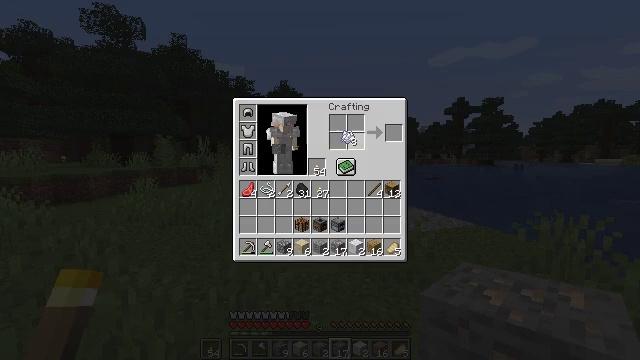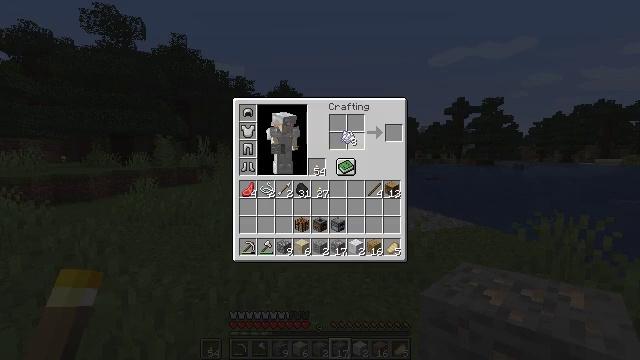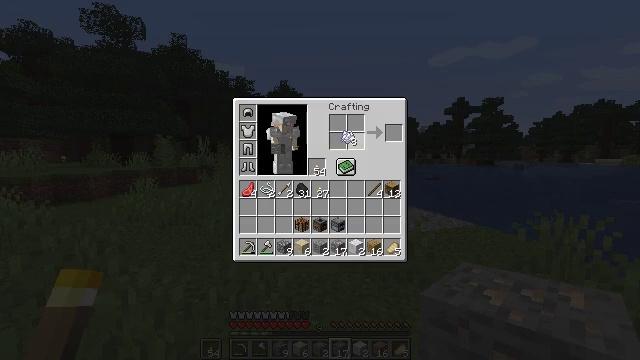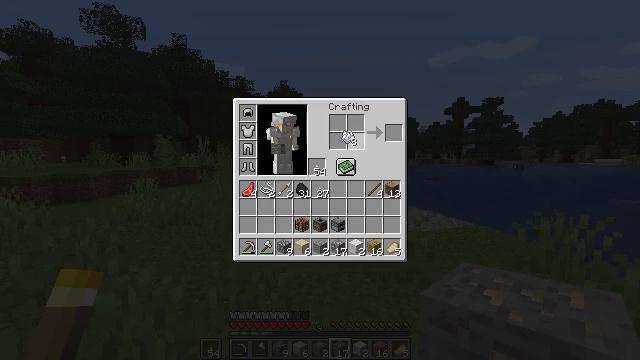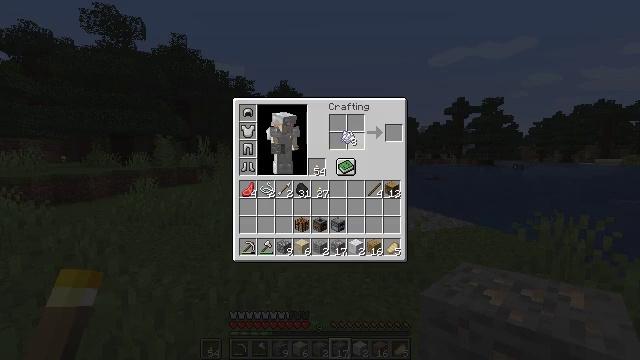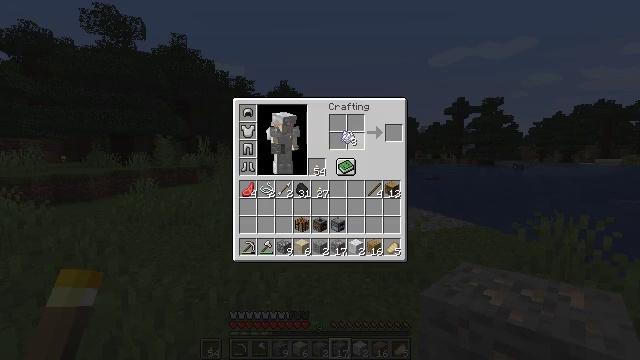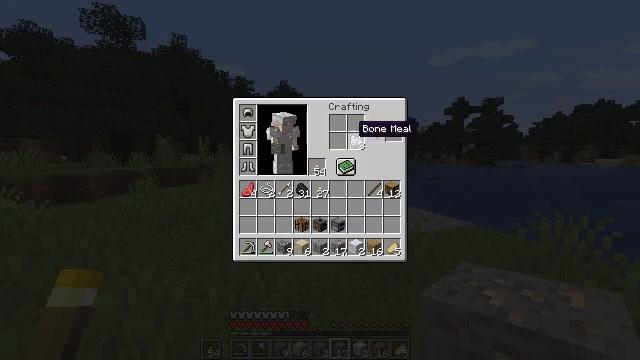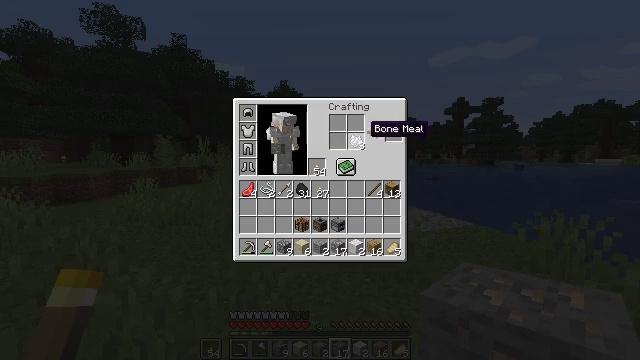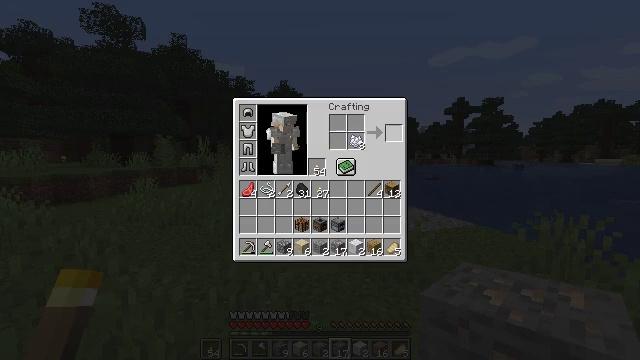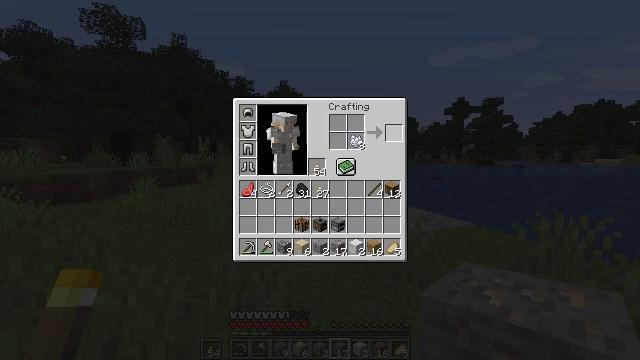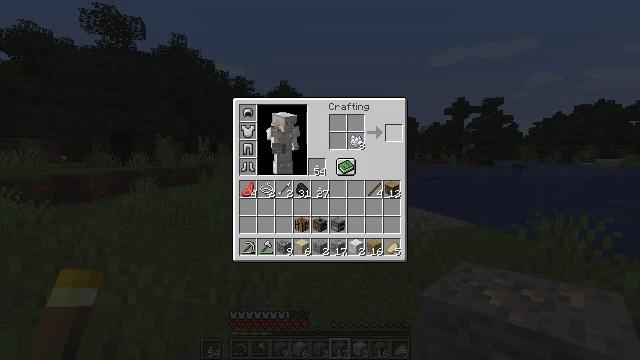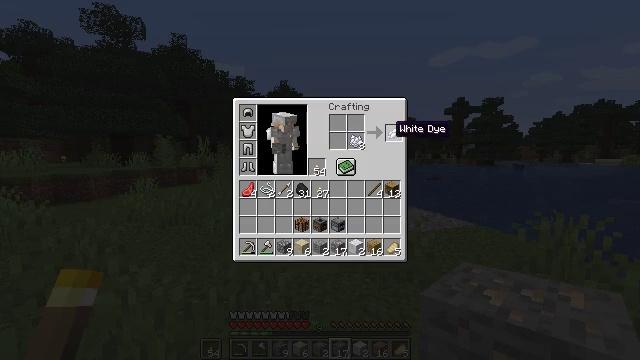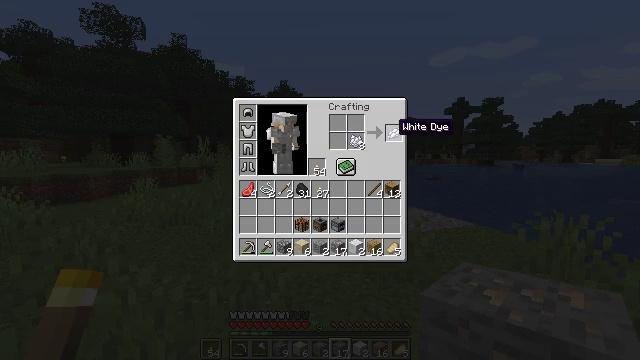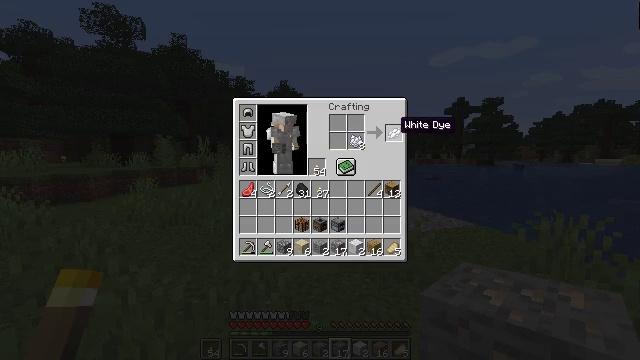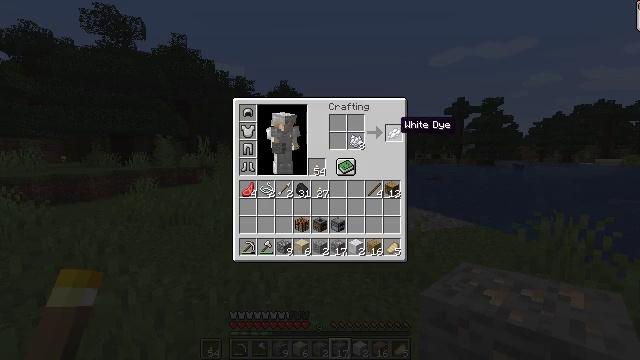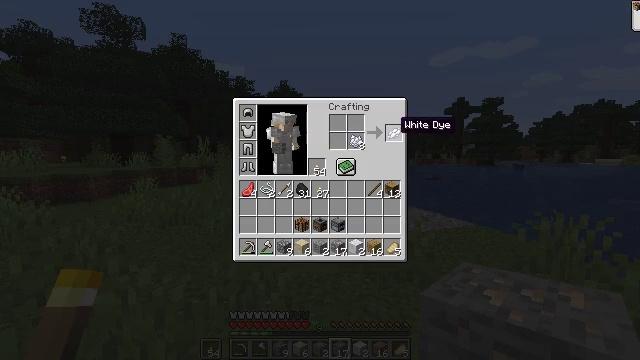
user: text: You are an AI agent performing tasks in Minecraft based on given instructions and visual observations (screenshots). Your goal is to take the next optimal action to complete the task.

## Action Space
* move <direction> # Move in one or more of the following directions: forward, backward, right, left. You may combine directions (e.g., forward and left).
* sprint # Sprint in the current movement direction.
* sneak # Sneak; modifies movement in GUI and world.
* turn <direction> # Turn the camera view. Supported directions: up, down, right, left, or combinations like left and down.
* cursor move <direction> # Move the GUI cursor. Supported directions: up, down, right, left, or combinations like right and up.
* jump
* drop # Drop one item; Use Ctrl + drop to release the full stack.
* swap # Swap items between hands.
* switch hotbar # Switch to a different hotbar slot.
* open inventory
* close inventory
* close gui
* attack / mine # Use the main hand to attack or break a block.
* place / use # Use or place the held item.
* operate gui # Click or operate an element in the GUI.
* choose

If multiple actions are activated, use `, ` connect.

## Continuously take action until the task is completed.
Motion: motion action
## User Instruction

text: Craft white dye in your crafting grid.
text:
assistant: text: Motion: open gui
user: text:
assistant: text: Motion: no_op
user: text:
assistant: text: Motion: operate gui
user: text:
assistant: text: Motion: operate gui
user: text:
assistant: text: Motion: operate gui
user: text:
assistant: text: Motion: no_op
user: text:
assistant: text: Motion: cursor move right
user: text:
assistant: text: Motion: cursor move right
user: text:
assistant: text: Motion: no_op
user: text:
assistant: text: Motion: no_op
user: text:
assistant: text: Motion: no_op
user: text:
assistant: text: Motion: no_op
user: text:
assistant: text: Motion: no_op
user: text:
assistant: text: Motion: no_op
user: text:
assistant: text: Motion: no_op
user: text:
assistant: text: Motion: no_op
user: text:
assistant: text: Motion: no_op
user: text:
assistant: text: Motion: no_op
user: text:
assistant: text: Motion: no_op
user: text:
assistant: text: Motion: operate gui
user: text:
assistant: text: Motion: operate gui
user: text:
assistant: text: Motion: cursor move left and down
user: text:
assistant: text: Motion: cursor move left and down
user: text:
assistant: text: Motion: cursor move left and down
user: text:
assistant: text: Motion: no_op